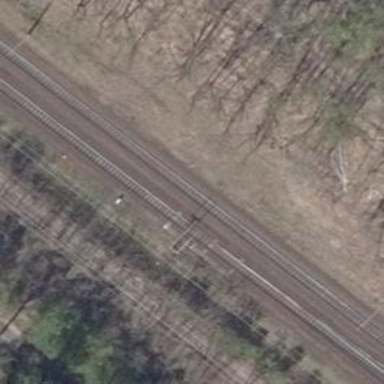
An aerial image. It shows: Railway switch with the turnout on the left side.